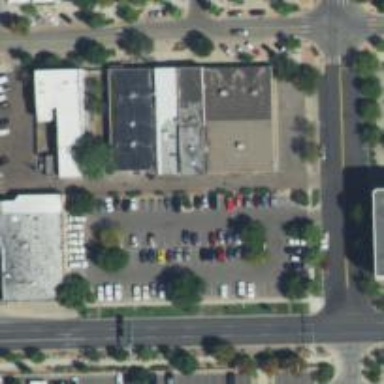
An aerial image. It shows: Parking space.